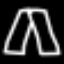
Label: pants